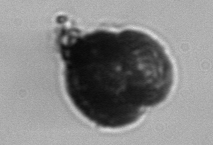
Label: pollen